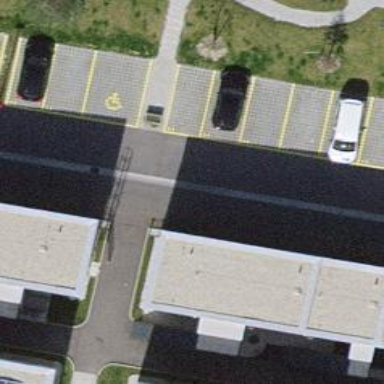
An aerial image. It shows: Concrete footway.